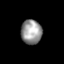
Tissue: skin
Cell type: Epithelial cells
Senescence score: 0.7386
Nuclear area (px): 497
Mean DAPI intensity: 151.646